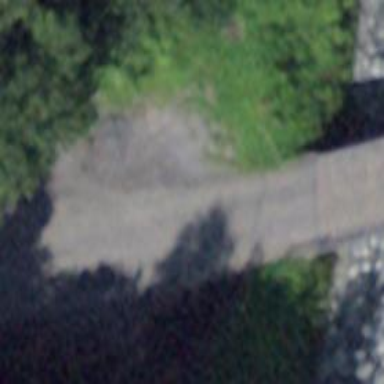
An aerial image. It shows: Unclassified road with bridge.